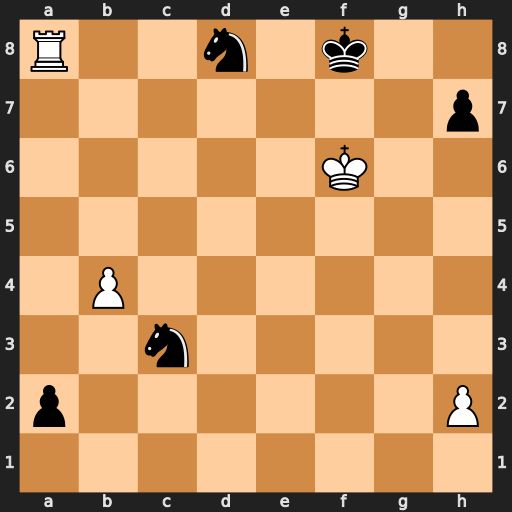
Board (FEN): R2n1k2/7p/5K2/8/1P6/2n5/p6P/8
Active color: w
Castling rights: -
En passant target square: -
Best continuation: Rxd8#